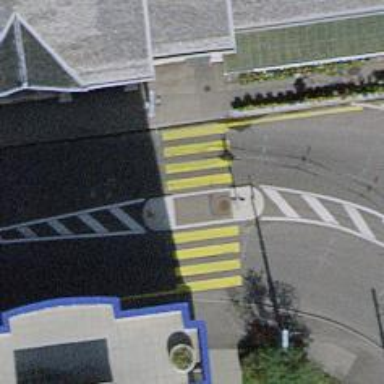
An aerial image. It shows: Uncontrolled crossing with central island on the road.